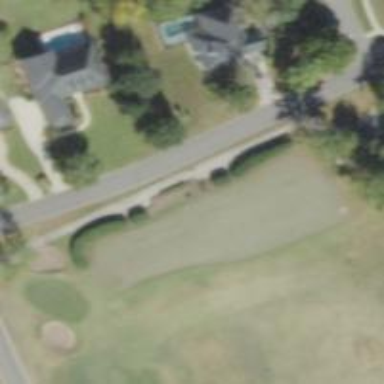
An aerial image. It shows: Grassy area designated as golf tee.